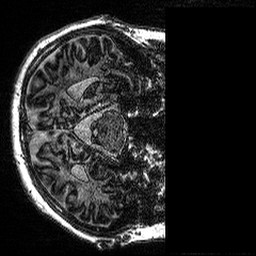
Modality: MP2RAGE
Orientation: axial
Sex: male
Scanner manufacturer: siemens
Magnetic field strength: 3 T
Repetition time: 5 s
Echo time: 0.00292 s